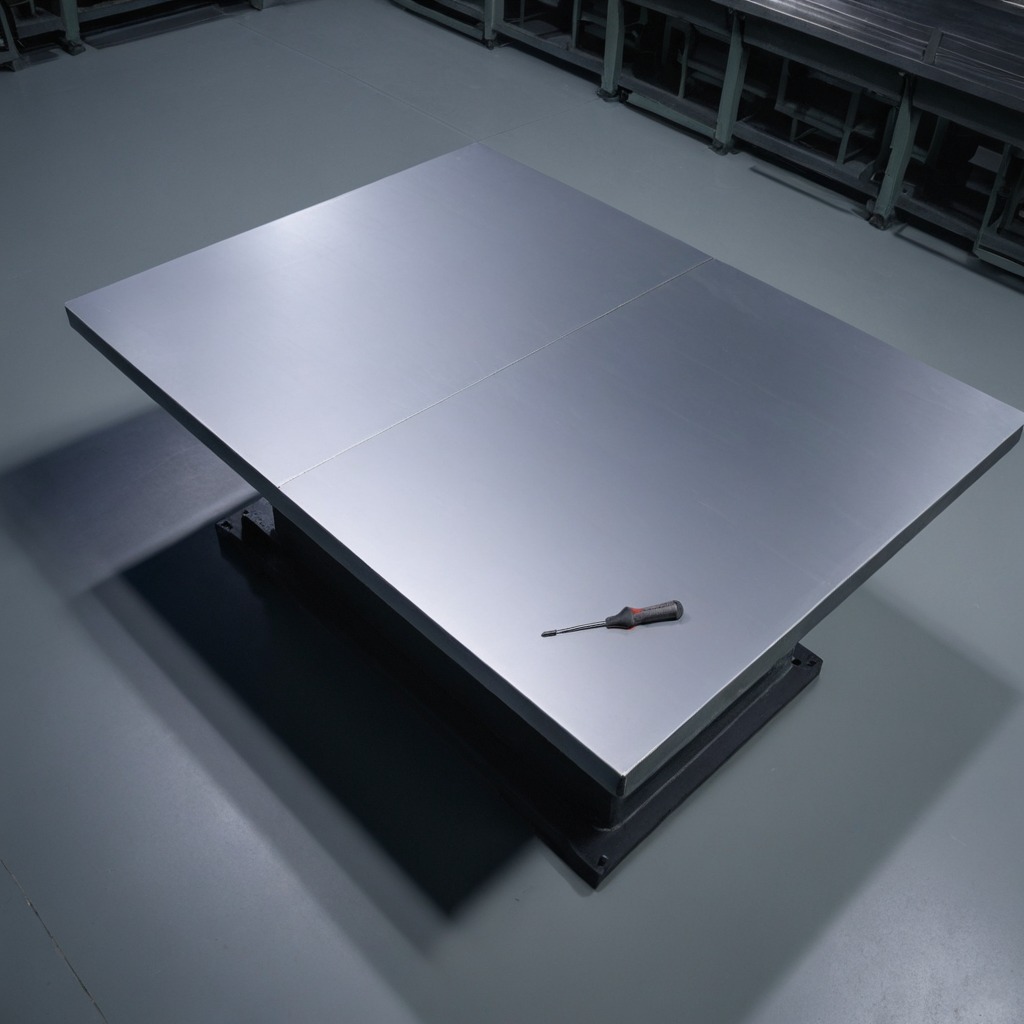
A screwdriver is lying on the tabletop.